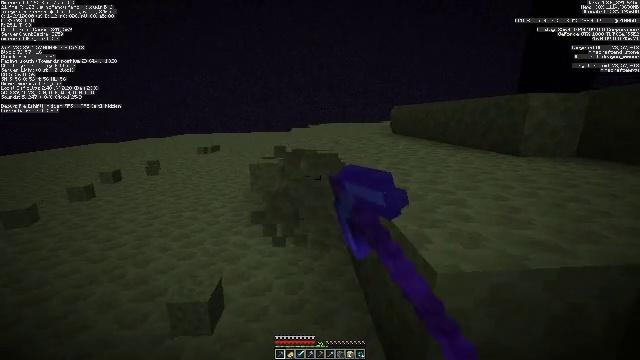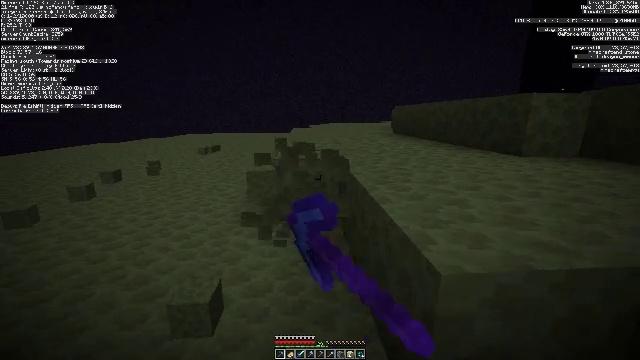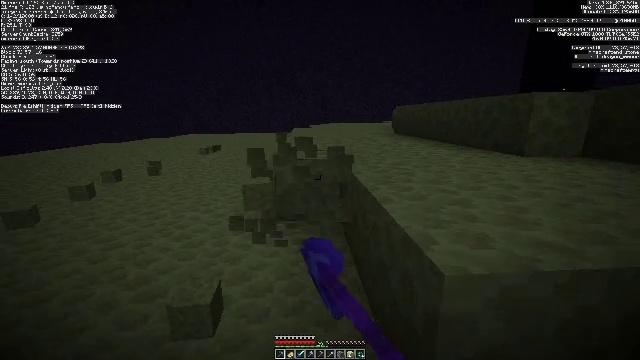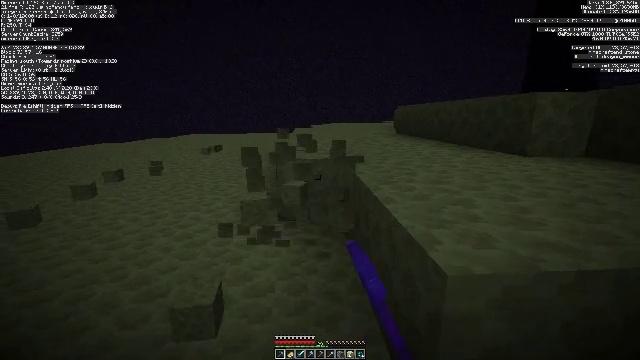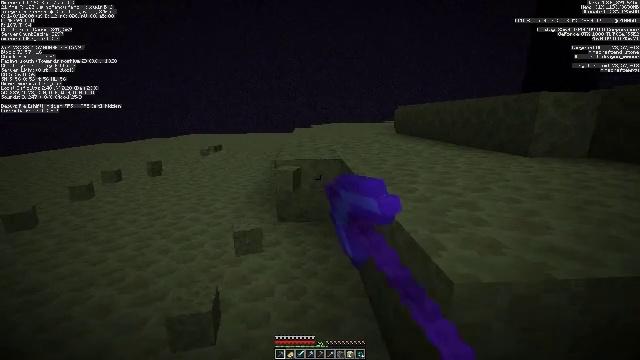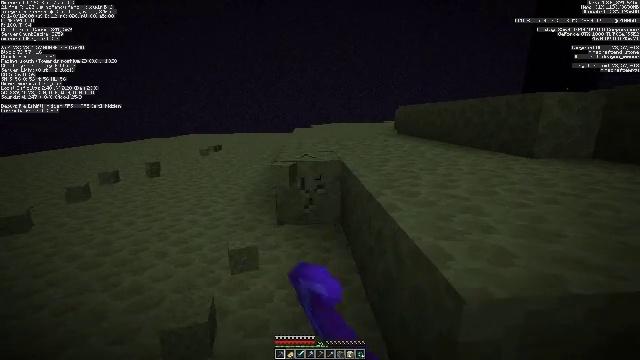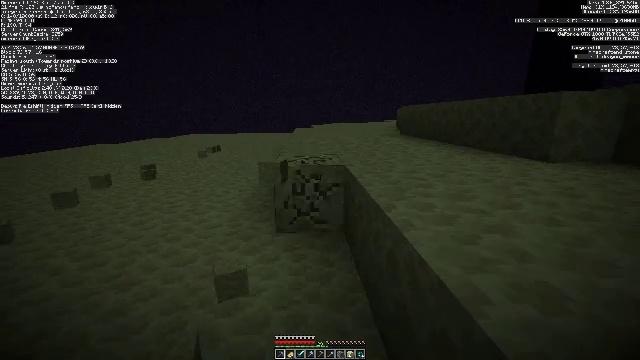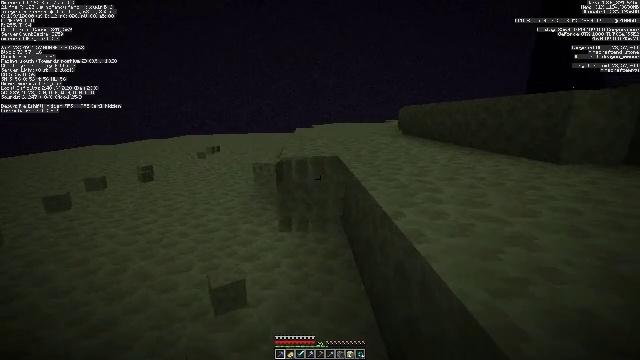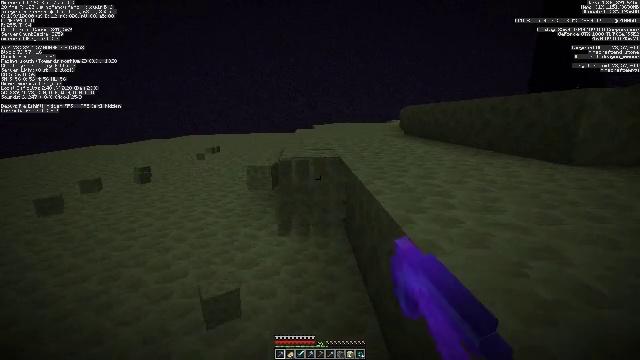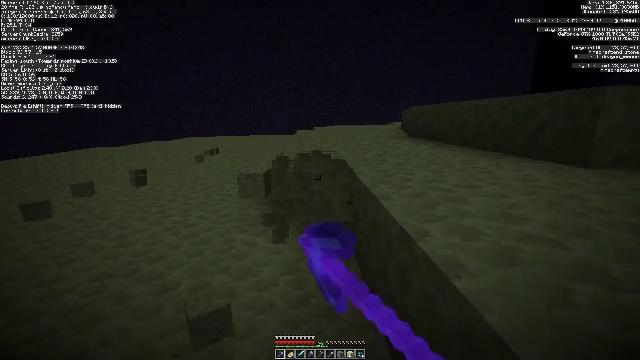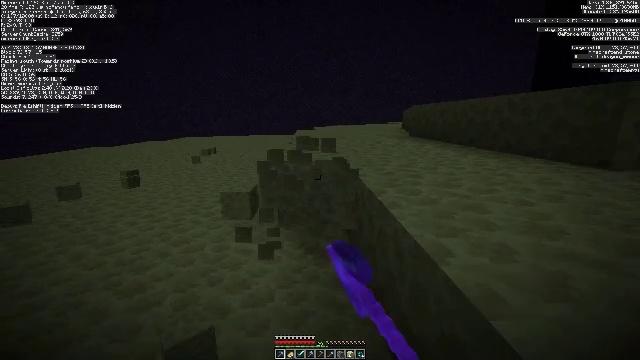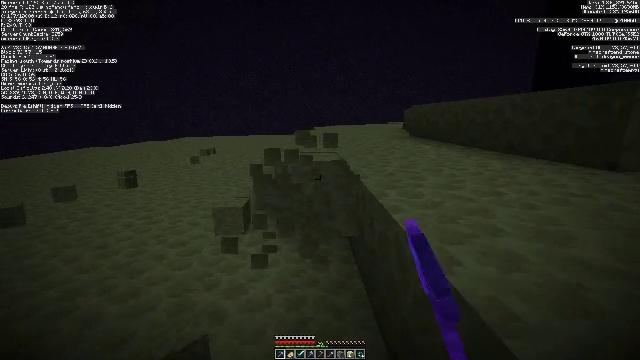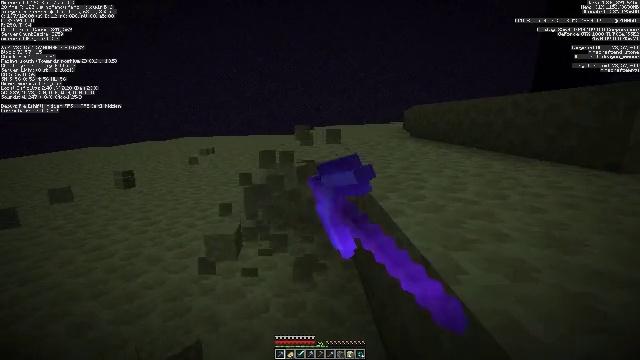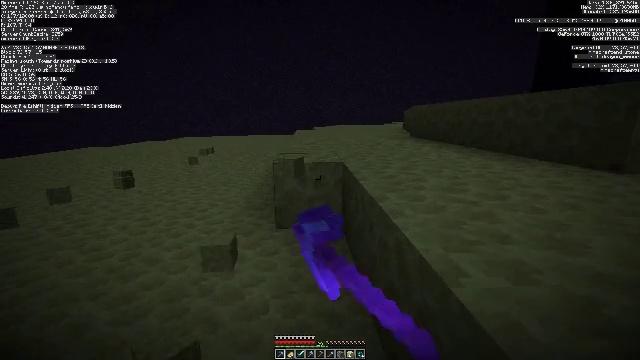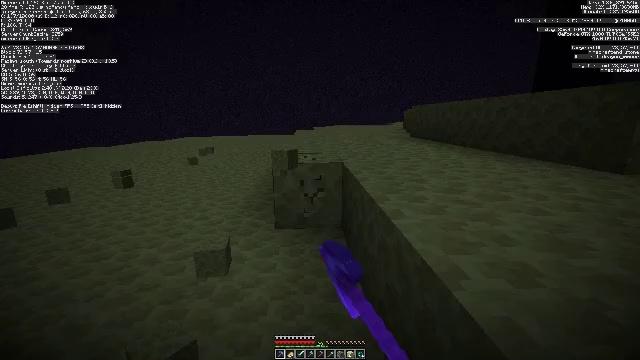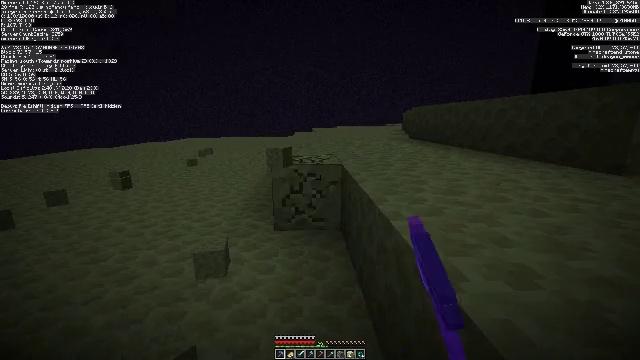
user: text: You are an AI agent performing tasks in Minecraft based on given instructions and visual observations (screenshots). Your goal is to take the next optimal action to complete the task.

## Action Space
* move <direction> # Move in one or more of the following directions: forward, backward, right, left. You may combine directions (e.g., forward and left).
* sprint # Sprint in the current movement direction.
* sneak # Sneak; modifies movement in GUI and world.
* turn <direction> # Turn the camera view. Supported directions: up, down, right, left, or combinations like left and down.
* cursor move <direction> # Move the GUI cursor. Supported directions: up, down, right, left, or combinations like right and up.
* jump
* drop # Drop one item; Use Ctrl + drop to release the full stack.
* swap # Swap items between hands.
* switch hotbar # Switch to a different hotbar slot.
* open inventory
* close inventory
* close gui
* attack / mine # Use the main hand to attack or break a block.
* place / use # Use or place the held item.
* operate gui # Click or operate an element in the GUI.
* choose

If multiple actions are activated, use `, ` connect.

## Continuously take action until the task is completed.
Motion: motion action
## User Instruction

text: Gather end stone from the End.
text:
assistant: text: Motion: attack / mine
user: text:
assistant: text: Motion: attack / mine
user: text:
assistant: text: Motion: attack / mine
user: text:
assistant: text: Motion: move forward, attack / mine
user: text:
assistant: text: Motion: move forward, attack / mine
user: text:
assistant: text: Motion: move forward, attack / mine
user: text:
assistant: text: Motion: move forward, attack / mine
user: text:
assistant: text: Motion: move forward, attack / mine
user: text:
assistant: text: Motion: move forward, attack / mine
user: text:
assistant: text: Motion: attack / mine
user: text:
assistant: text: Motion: attack / mine
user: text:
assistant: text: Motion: attack / mine
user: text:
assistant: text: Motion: attack / mine
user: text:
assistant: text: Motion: attack / mine
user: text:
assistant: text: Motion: attack / mine
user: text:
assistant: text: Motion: attack / mine
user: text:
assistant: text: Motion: attack / mine
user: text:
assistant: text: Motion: move forward, turn up, attack / mine
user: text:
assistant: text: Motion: move forward, turn up, attack / mine
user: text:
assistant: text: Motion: move forward, attack / mine
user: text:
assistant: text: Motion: attack / mine
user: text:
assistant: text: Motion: attack / mine
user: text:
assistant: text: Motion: attack / mine
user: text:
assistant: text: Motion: attack / mine
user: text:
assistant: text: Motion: move forward, attack / mine
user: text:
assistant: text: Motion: move forward, attack / mine
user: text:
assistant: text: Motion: move forward, attack / mine
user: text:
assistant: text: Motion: move forward, attack / mine
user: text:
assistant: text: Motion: move forward, attack / mine
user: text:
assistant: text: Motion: move forward, attack / mine